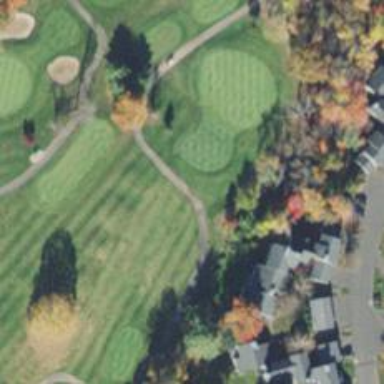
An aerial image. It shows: Service road designated as golf cart path.